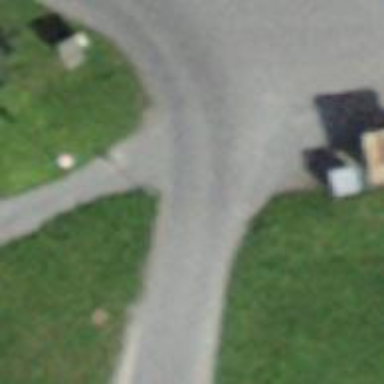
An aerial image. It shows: Residential road with unpaved surface.